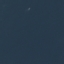
Label: SeaLake